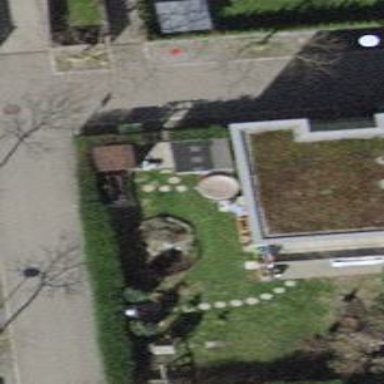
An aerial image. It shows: Building with flat roof.